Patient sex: M
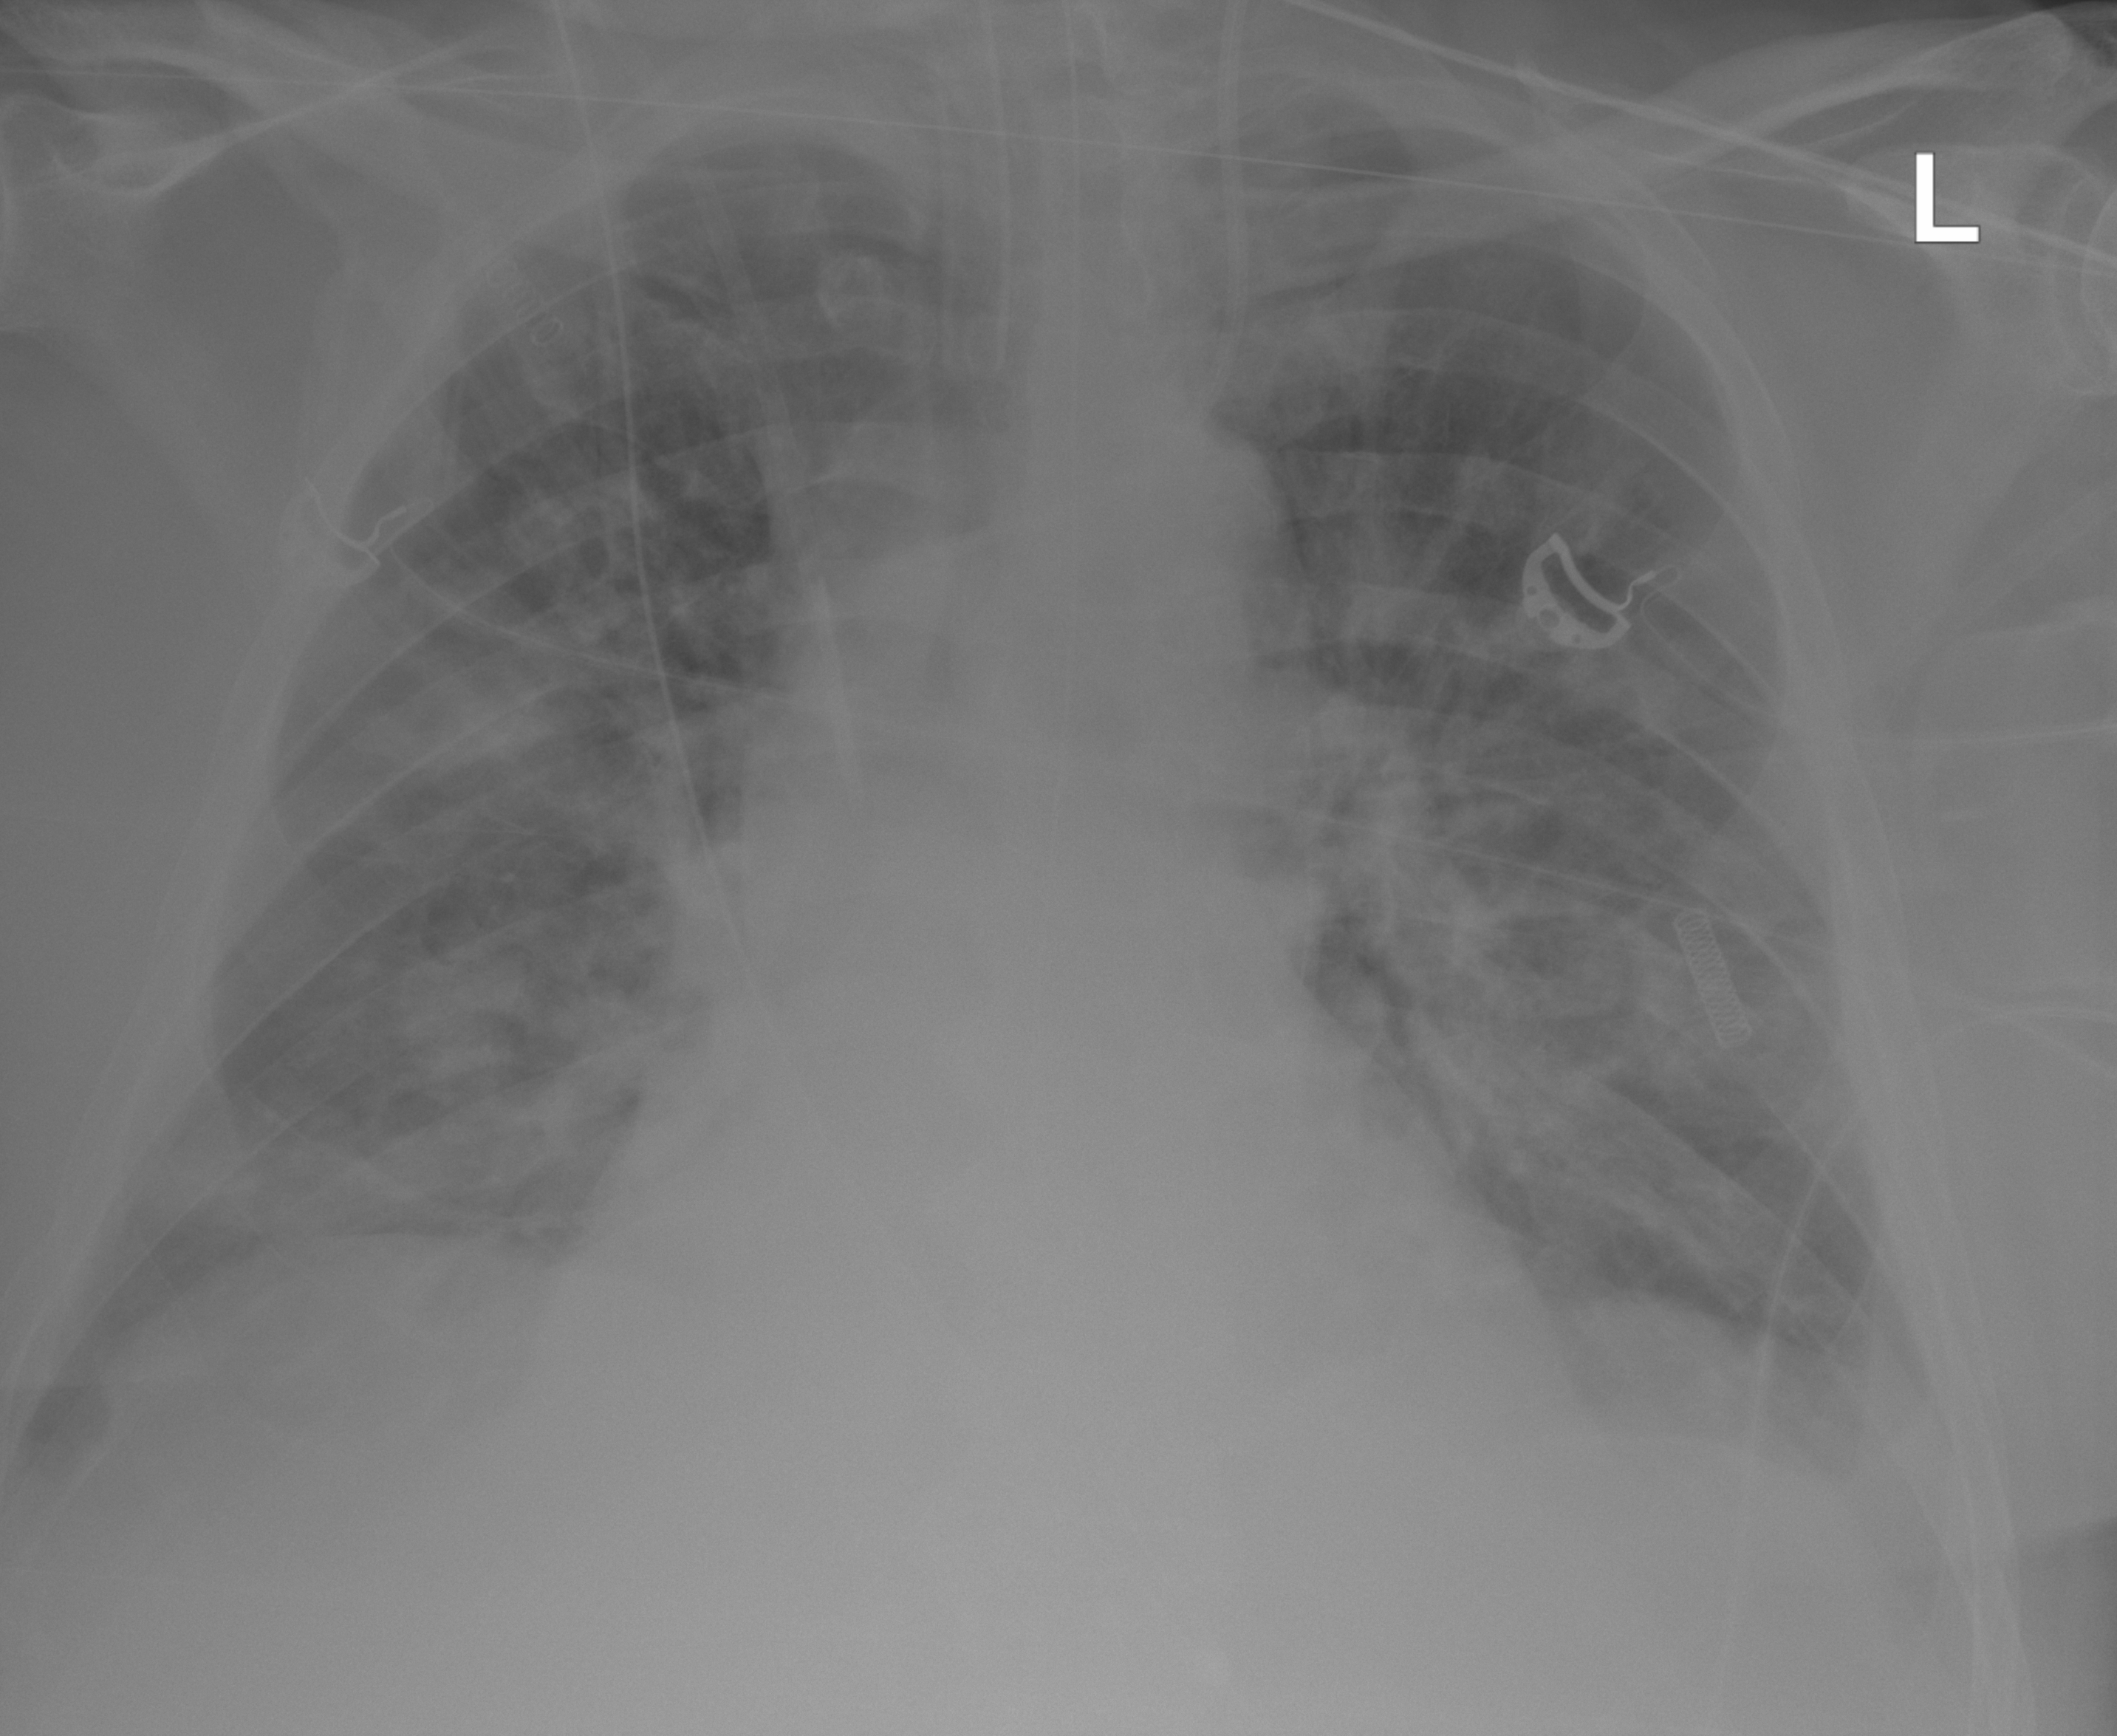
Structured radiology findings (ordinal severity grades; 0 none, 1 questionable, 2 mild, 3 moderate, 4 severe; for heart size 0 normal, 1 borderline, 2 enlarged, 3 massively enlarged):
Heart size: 2
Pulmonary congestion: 3
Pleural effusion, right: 2
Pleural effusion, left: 2
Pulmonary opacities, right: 3
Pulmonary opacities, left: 2
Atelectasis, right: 3
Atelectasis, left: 2